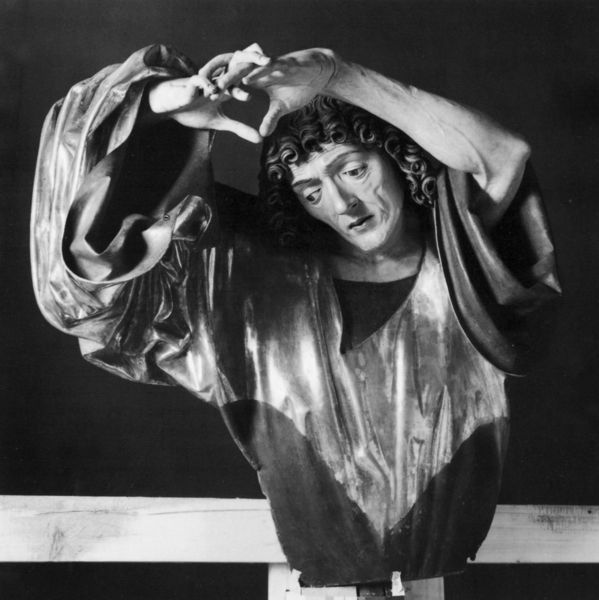
Titel: Hochaltar, Halbfigur des Johannes aus der Marientodgruppe des Mittelschreins
Künstler: Veit Stoß
Standort: Krakau
Institution: Pfarrkirche Maria Himmelfahrt
Schlagwörter: hand, kopf, mann, schatten, umhang, weiß, ausschnitt, finger, geste, grau, haar, holz, licht, mund, nase, schwarz, stirn, blick, hemd, arme, augen, falten, gesicht, johannes, mensch, trauer, ärmel, bildnis, hände, kirche, gewand, gold, haare, halbfigur, kutte, mantel, augenbrauen, kinn, lippen, locken, renaissance, engel, skulptur, statue, holzschnitt, wangen, haltung, gefaltet, detail, büste, glanz, pupillen, glänzend, balken, gesenkter blick, faltenwurf, oberkörper, foto, fotografie, photographie, knochen, kirch, kreuz, torso, traurigkeit, schwarzweiss, beten, schnitzerei, photo, fragment, verschränkt, jesus, kreuzigung, leiden, qual, toga, mittelalter, adern, segnen, heiliger, gefasst, hoffnung, jünger, bemalung, betend, fassung, geschnitzt, schnitzwerk, demut, standbild, teil, schnitzkunst, apostel, passion, gehoben, holzschnitzerei, bildwerk, aufahme, skuptur, händeringen, gram, schöpfer, verschränkte hände, vene, bruckstück